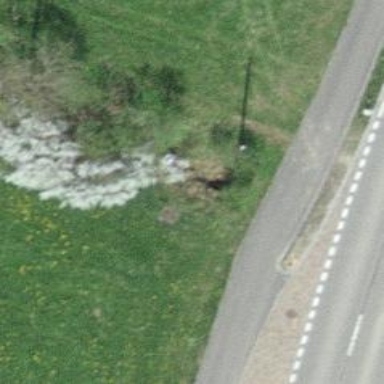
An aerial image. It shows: Culvert tunnel.